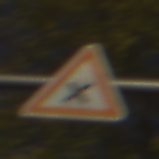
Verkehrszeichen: KreuzungOderEinmuendung
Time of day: SunriseSunset
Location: Outdoor (Urban)
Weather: PartlyCloudy
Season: Autumn
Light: Natural